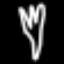
Label: fork